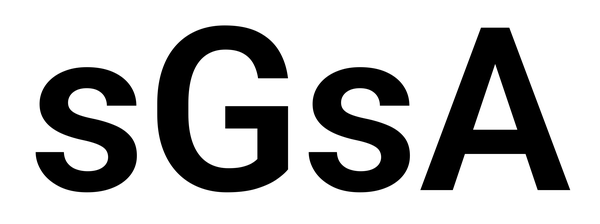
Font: Roboto_SemiBold